Aerial crown-view tile of a tropical tree (Barro Colorado Island, Panama), acquired 20240611:
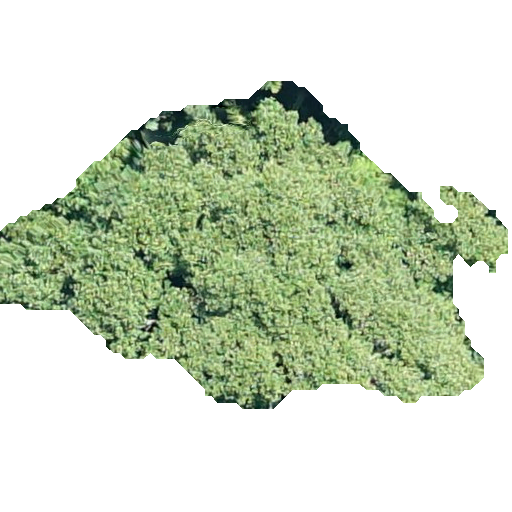
Species: Hieronyma alchorneoides
GBIF accepted scientific name: Hieronyma alchorneoides
Crown area: 165.563 m²